Field crop: tomato
Growth stage: 1
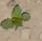
Species: solanum